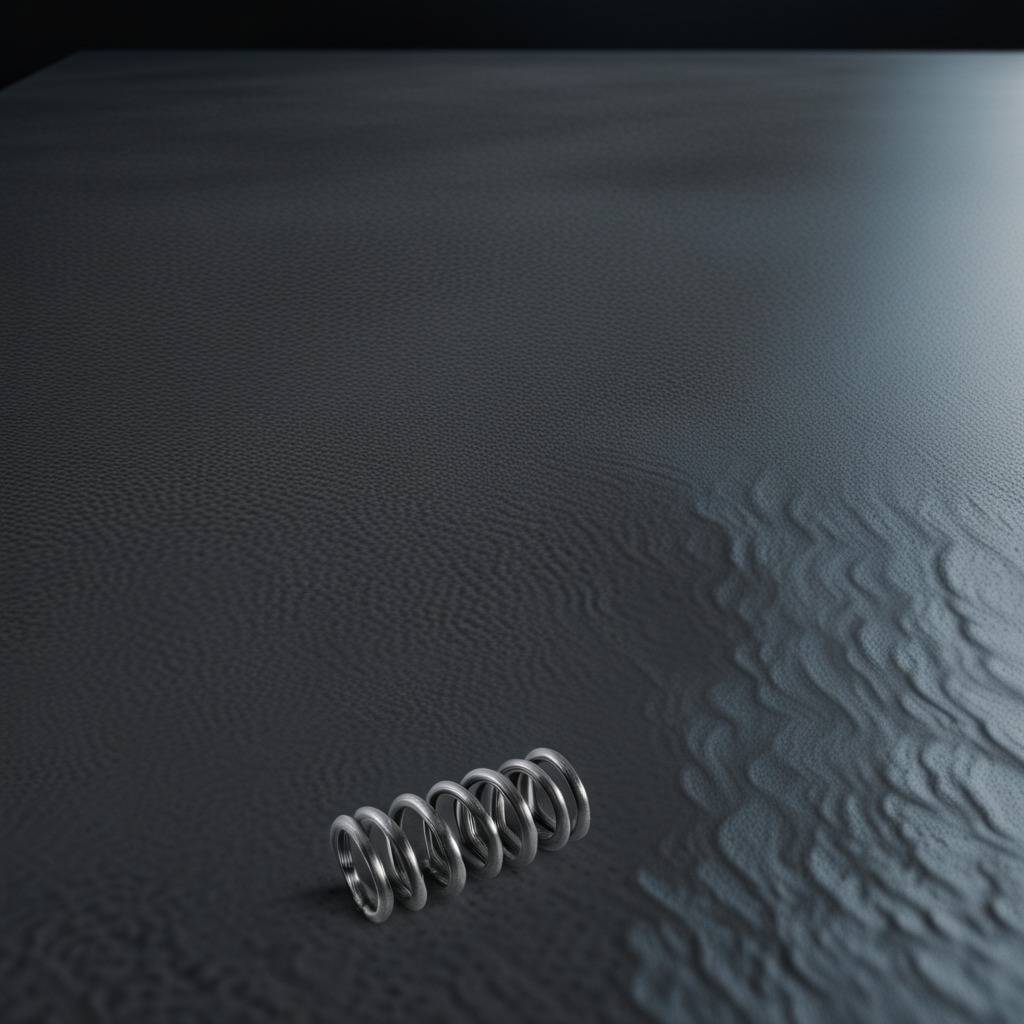
A coiled metal spring is lying on the granite table.